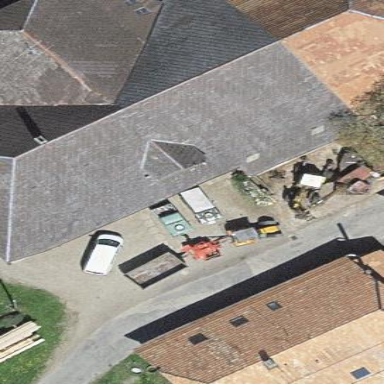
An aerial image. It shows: Farm building.